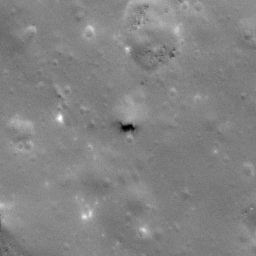
Pit: Kepler 4a
Host crater: Kepler
Host type: impact_melt
Lunar coordinates: latitude 7.946, longitude 322.136